Question: I have a simple matrix such as the following:
'''
A = [1 2 3; 4 5 6; 7 8 9];
'''
What I would like to do is use the 'sendmail'-function and receive the matrix in my email so that when I would open the message I would see it in the following way:

I have managed to get the sendmail-function to work, but I can't receive the matrix in the form I would like to. So far I see for example only one value in my mailbox from the matrix after trying out few tricks. Did I explain my problem clear enough? x)
In other words I want to see the table in my mailbox the same way as I would see it in Matlab. I have a program which is doing data-analysis and what I want to do is leave the computer on to do the calculations and then send me the results in email when they're done.
So my question is: "How to set up the matrix for the 'sendmail'-function, so that I get the desired results in my email as I described above?"
Hope my question is clear. Thnx for any assistance.
P.S. could I for example break this matrix into a matrix looking string somehow?
update:
here is some of my attempts:
'''
% results contains my result matrix
mymes = '';
for i = size(results, 1)
for j = 1:size(results, 2)
mymes = [mymes ' ' num2str(results(i, j))];
end
end
sendmail('myaddress@test.com', 'The results', mymes)
'''
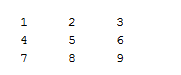
Answer: Try this:
'''
mymes = evalc('disp(results)');
'''
'disp' displays your matrix, as it would normally appear at the command line. 'evalc' captures the command line output from a command, and stores it in a string, including newlines. You should be able to just email yourself that string.
Hope that helps!